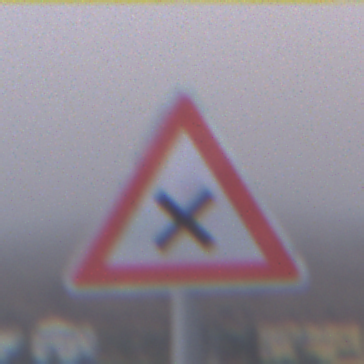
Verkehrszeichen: KreuzungOderEinmuendung
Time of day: SunriseSunset
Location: Outdoor (Beach)
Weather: Overcast
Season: NotSpecified
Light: Natural